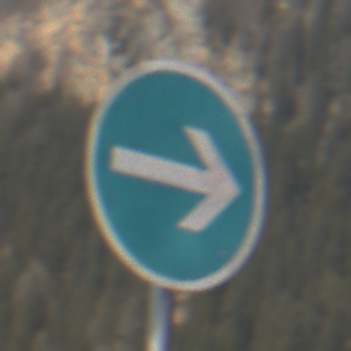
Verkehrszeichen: VorgeschriebeneFahrtrichtungHierRechts
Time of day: Midday
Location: Outdoor (Nature)
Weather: PartlyCloudy
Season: NotSpecified
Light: Natural